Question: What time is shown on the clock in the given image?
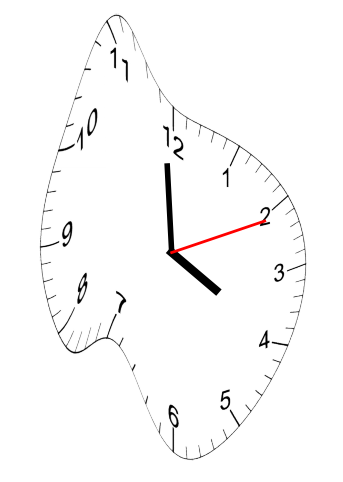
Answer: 03:59:11